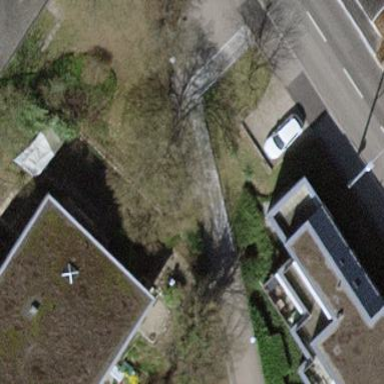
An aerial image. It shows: View of apartment building.